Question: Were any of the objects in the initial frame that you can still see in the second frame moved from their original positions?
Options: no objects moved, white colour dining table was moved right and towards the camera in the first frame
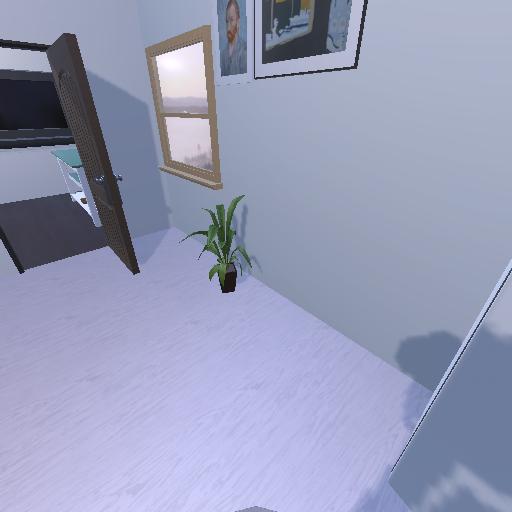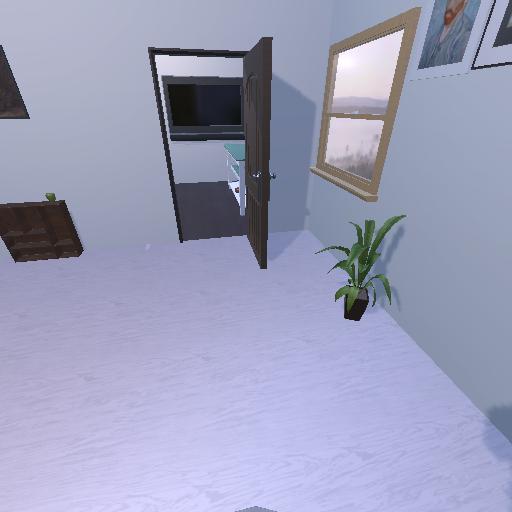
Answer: no objects moved